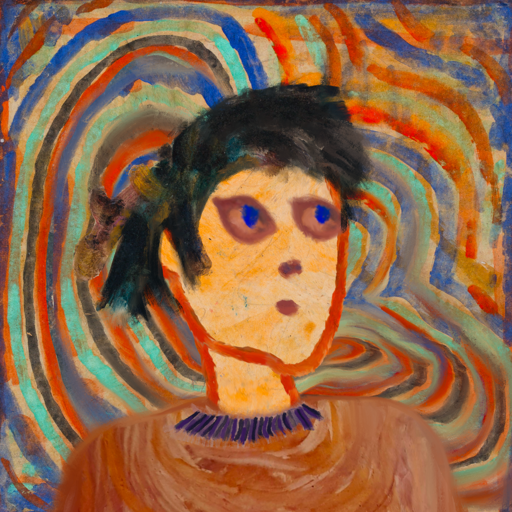
Background: Sisters, Head And Neck Side: Experience, Face Side: Mother_And_Son_Mother, Bust: Pious_Lady, Hair Side: Pipe, Head Accessory: Blank, Second Necklace: Blank, Necklace: HillGirl, Baby: Blank